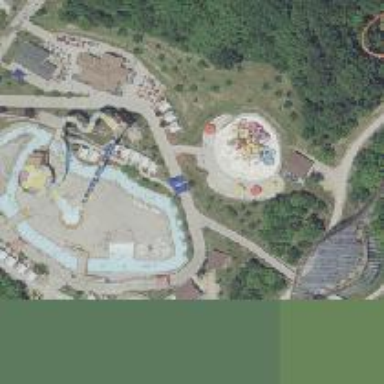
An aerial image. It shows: Water slide attraction.